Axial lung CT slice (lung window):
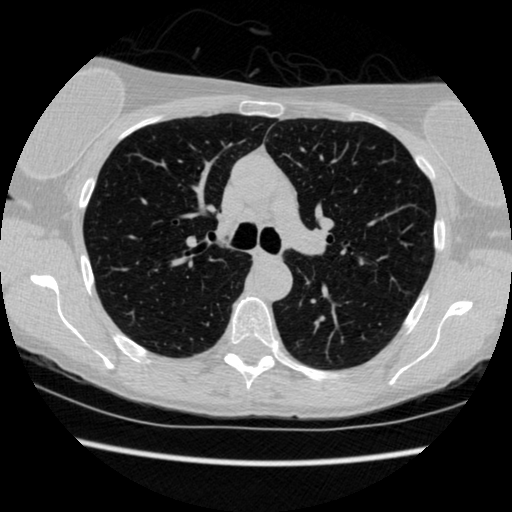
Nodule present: no